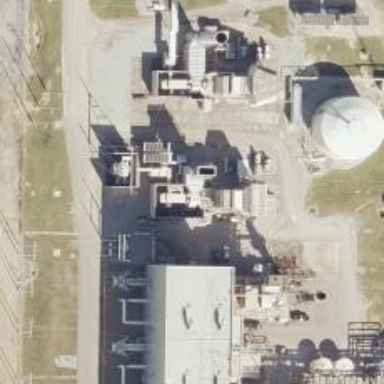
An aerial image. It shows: Gas turbine power generator.